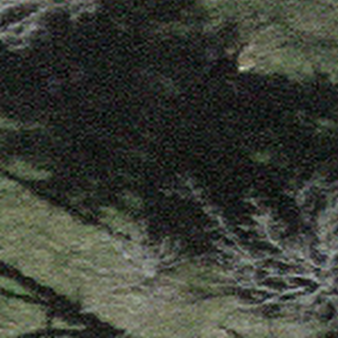
Label: other